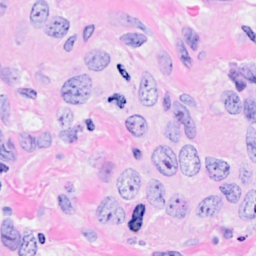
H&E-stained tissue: Breast